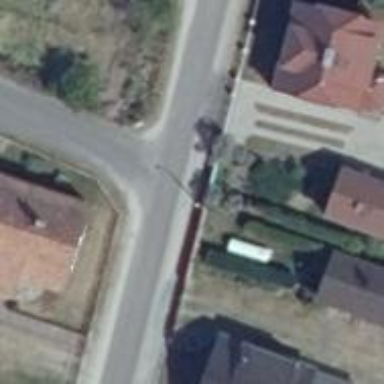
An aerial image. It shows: Smoothly paved residential road.